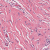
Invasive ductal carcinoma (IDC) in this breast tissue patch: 0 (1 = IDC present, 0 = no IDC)